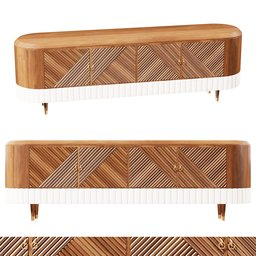
Label: furniture